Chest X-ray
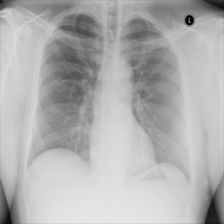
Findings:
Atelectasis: negative
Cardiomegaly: negative
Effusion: negative
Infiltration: negative
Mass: negative
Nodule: negative
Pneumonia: negative
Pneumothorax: negative
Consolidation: negative
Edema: negative
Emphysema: negative
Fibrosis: negative
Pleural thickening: negative
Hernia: negative